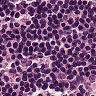
Metastatic tissue present: no